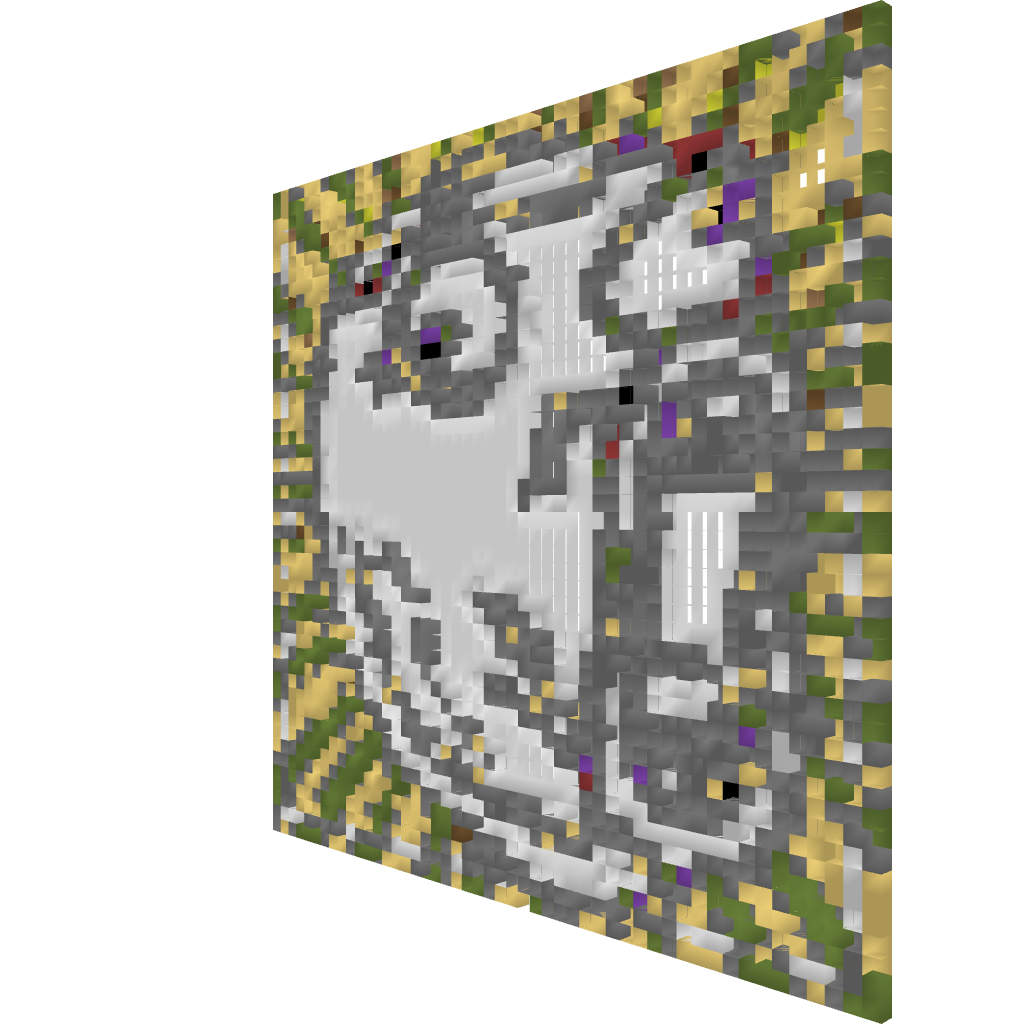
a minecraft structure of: Loool face pixel art high quality